Aerial crown-view tile of a tropical tree (Barro Colorado Island, Panama), acquired 20250217:
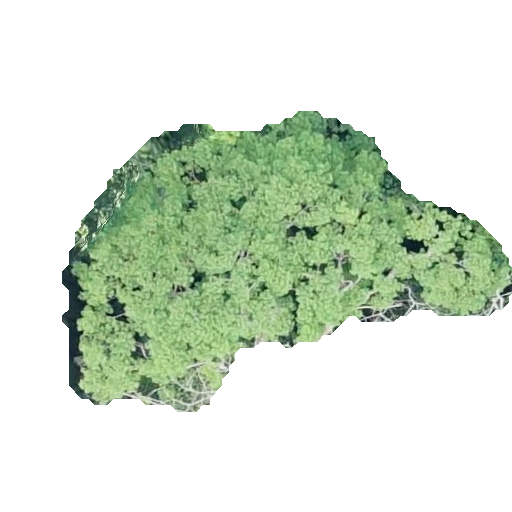
Species: Jacaranda copaia
GBIF accepted scientific name: Jacaranda copaia
Crown area: 123.685 m²